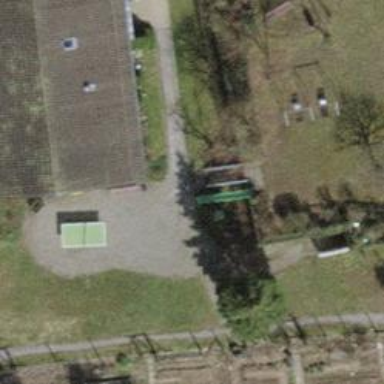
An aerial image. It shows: Playground featuring slide.